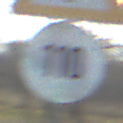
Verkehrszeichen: Geschwindigkeit110
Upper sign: SchneeOderEisglaette
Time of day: MorningAfternoon
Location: Outdoor (Suburban)
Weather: PartlyCloudy
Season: NotSpecified
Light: Natural